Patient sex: F
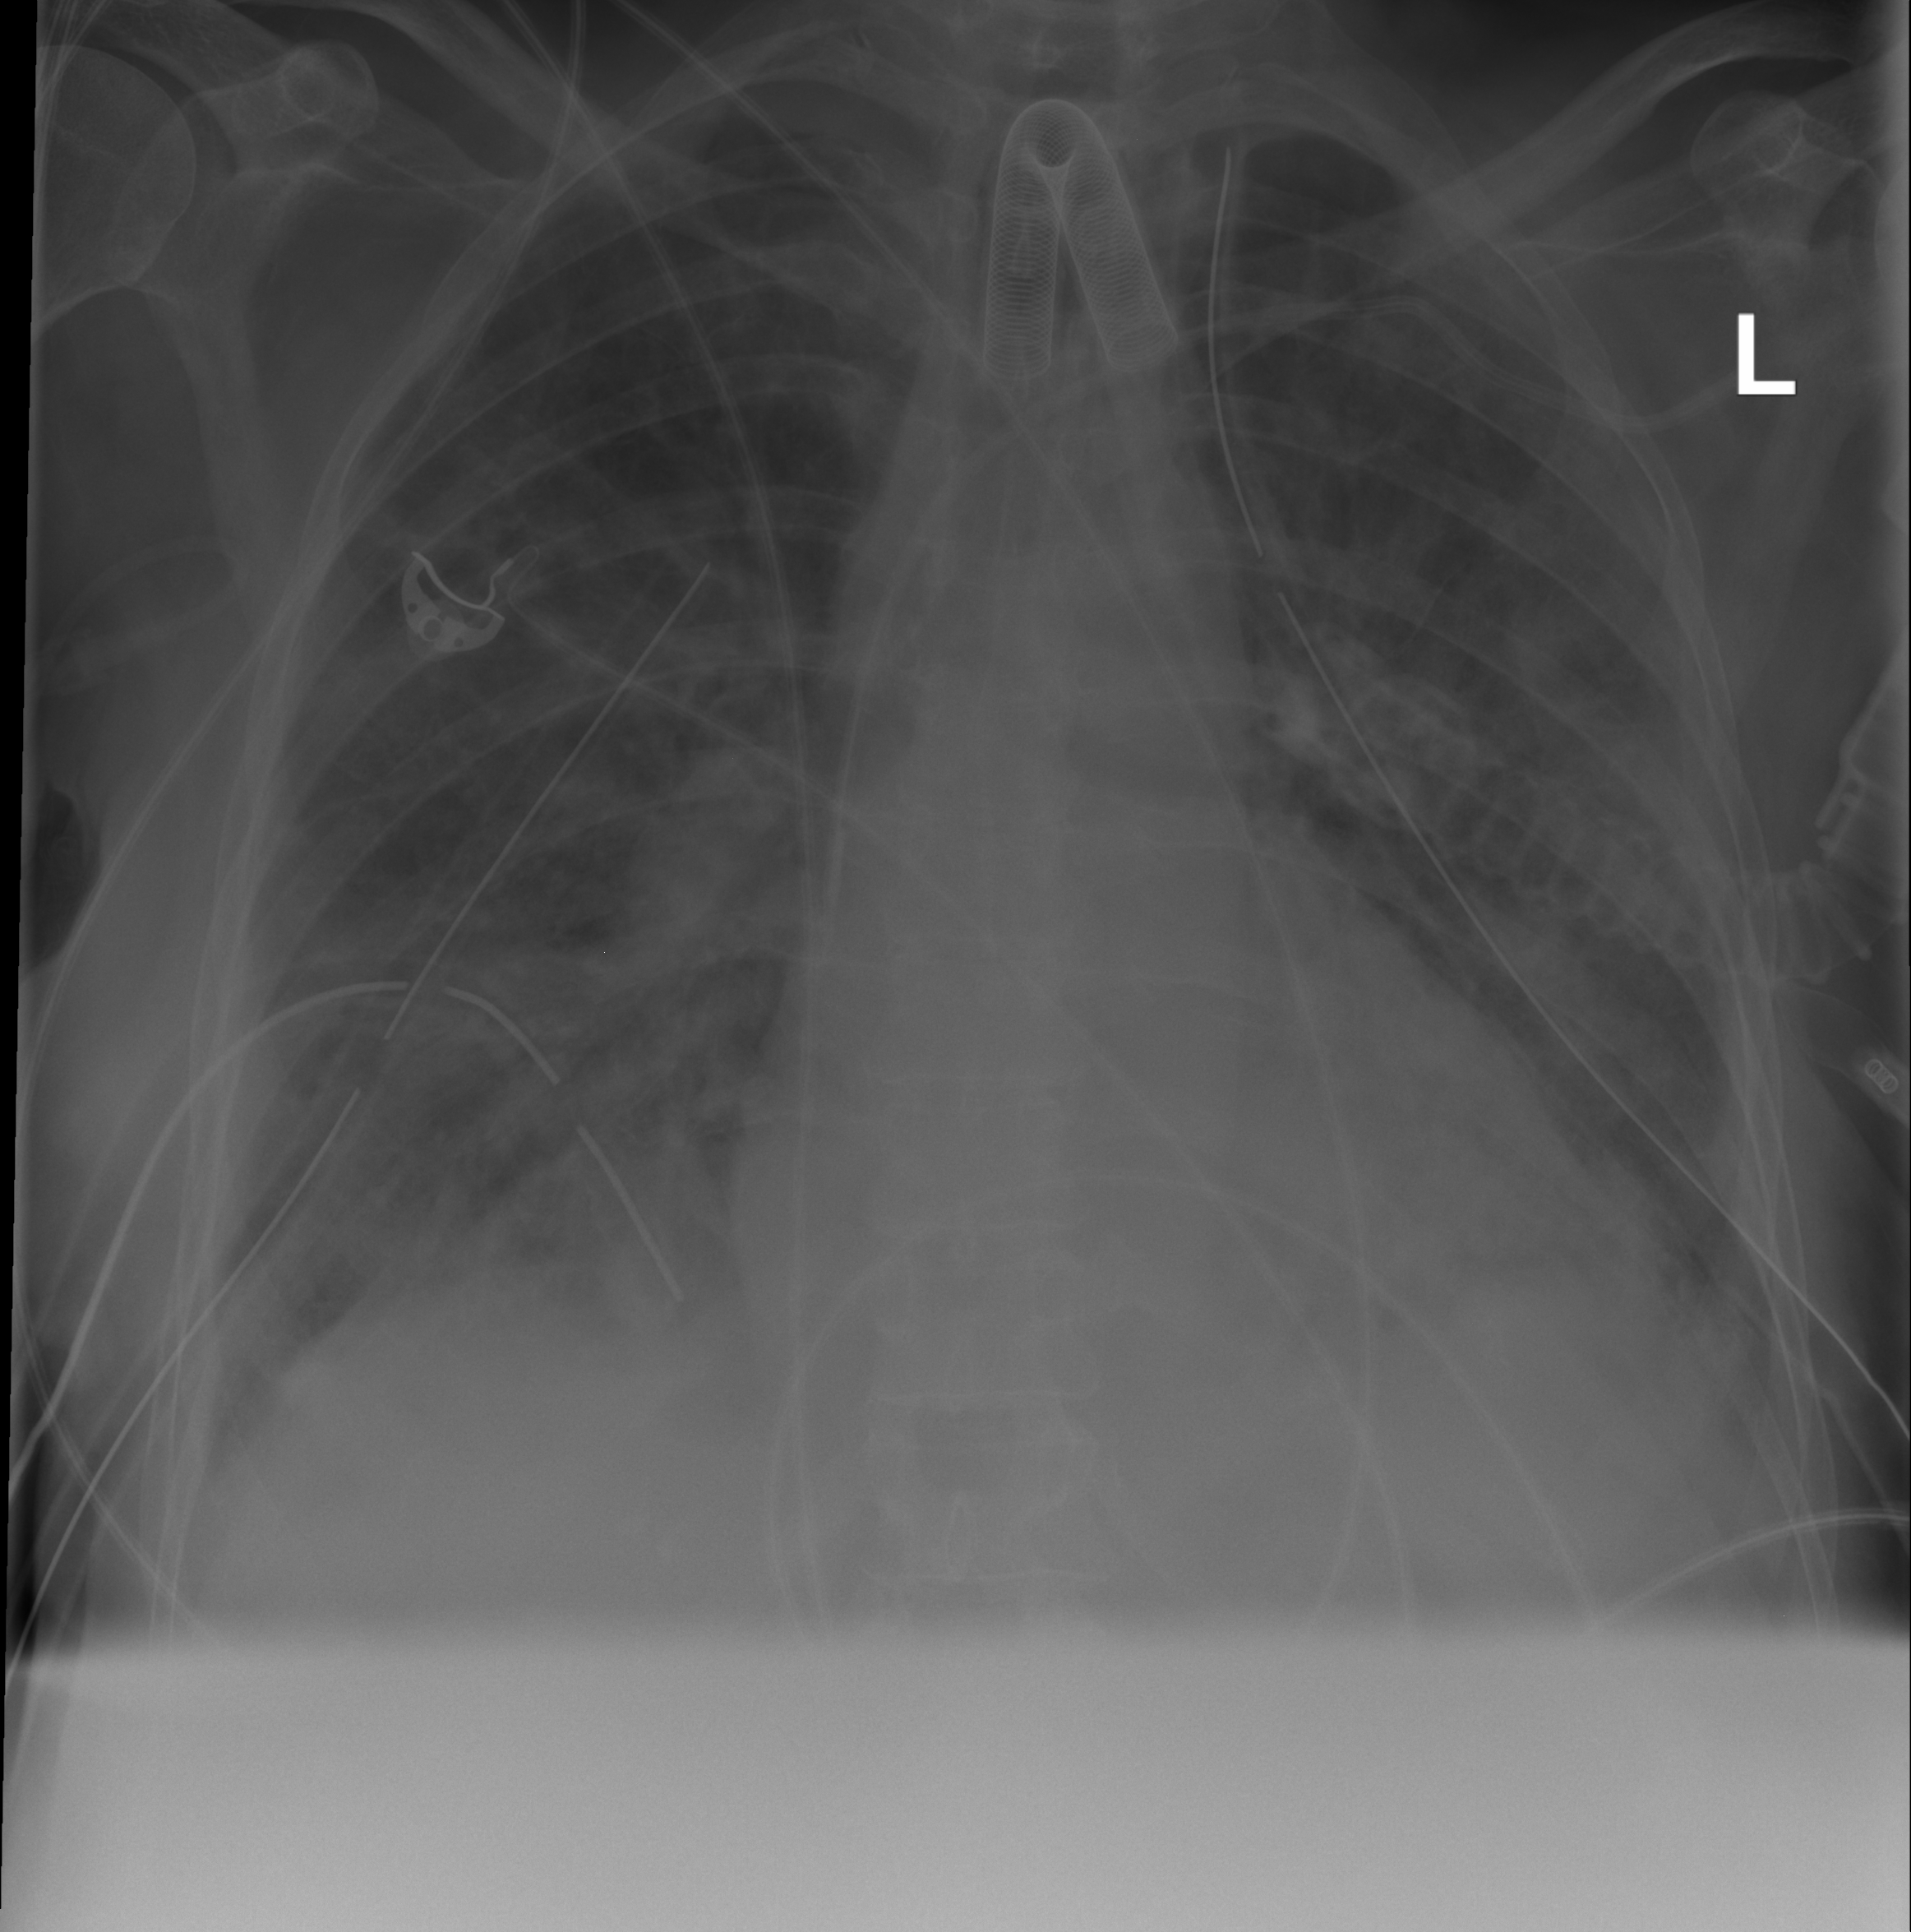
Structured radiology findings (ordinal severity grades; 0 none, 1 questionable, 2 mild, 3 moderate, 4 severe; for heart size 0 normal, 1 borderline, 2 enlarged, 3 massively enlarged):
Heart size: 0
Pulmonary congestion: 2
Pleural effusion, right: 2
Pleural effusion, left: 2
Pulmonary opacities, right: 3
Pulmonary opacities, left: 3
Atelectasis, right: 0
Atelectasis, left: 0